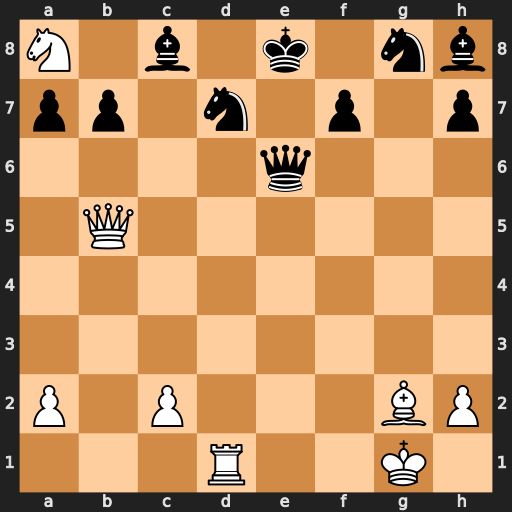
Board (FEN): N1b1k1nb/pp1n1p1p/4q3/1Q6/8/8/P1P3BP/3R2K1
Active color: w
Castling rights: -
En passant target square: -
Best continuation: Nc7+ Kf8 Nxe6+